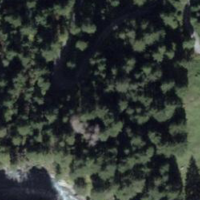
EUNIS habitat code: 43
Species observed at this site:
Astrantia major
Saxifraga rotundifolia
Neottia cordata
Orthilia secunda
Micropterix allionella